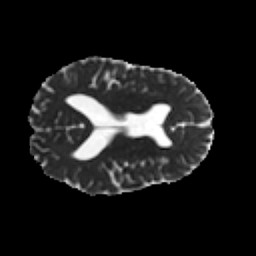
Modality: MD
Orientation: axial
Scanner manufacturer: ge
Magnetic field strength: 3 T
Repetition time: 17 s
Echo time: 0.0864 s